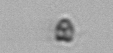
Label: Pyramimonas